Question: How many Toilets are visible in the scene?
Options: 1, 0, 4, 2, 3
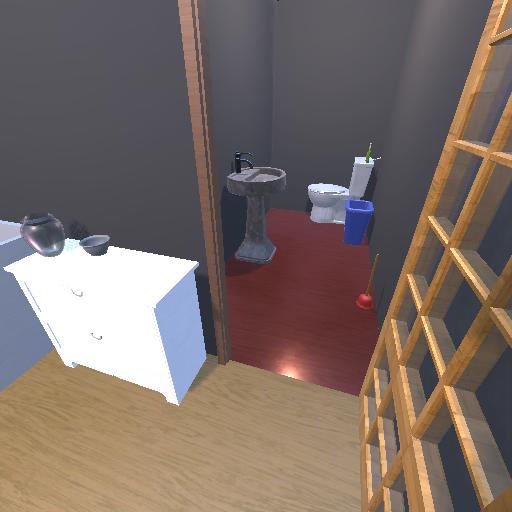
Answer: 1